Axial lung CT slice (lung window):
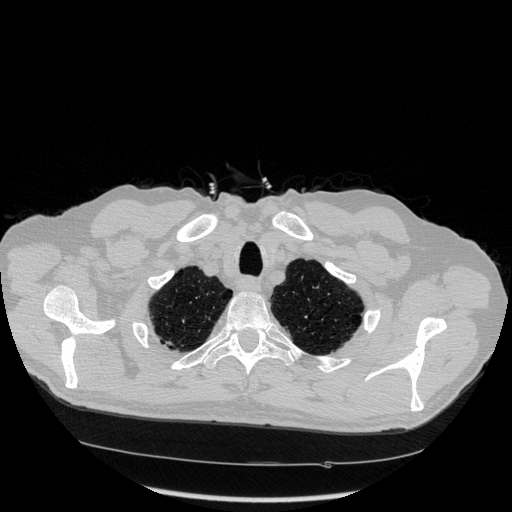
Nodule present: no